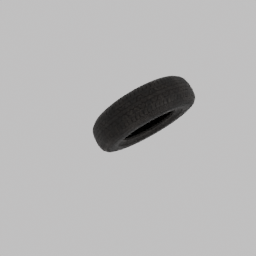
Label: mechanical